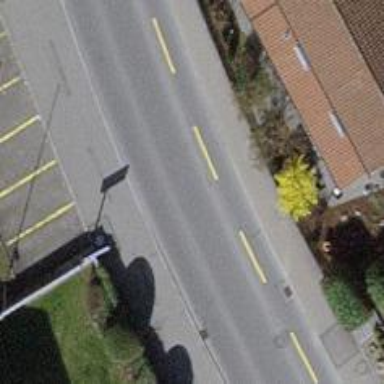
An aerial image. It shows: Residential road with designated cycle lane on the left side.